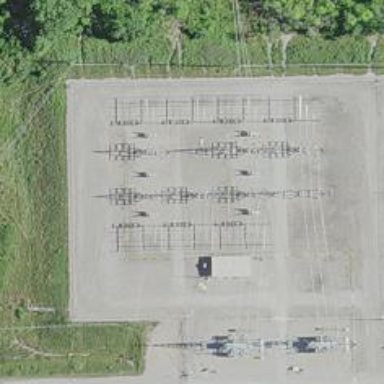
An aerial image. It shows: Switch used for power control.